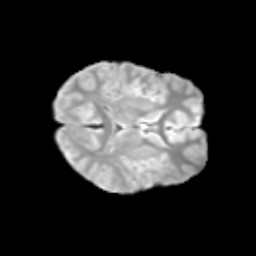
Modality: T2w
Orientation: axial
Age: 12
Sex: male
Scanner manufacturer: siemens
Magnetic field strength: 3 T
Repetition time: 3.8 s
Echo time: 0.07 s